Interaction volume radius: 10 \u00c5
Interaction volume height: 40 \u00c5
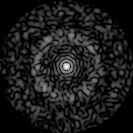
Disorder parameter: 0.8479